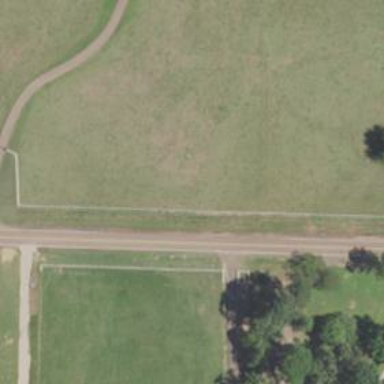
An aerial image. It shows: Driveway.